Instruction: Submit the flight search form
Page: home
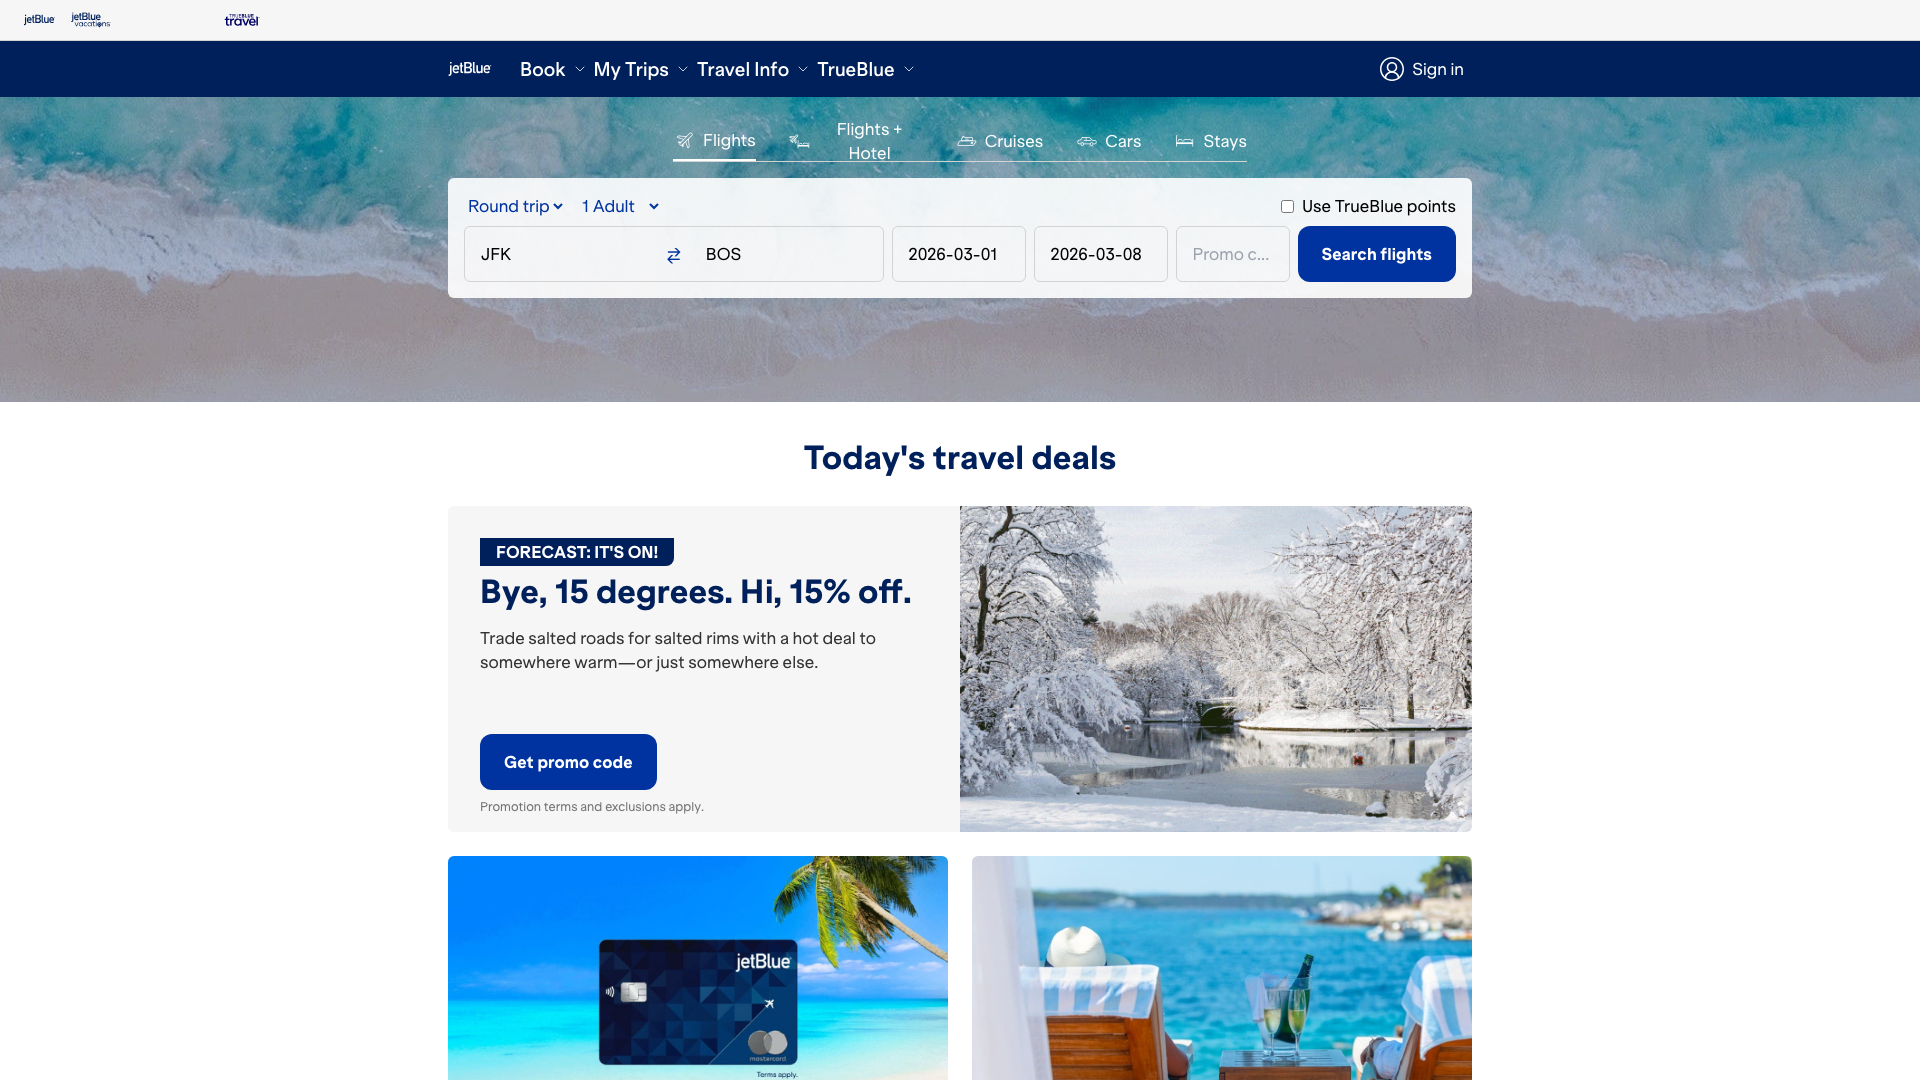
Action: click